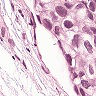
Metastatic tissue present: no